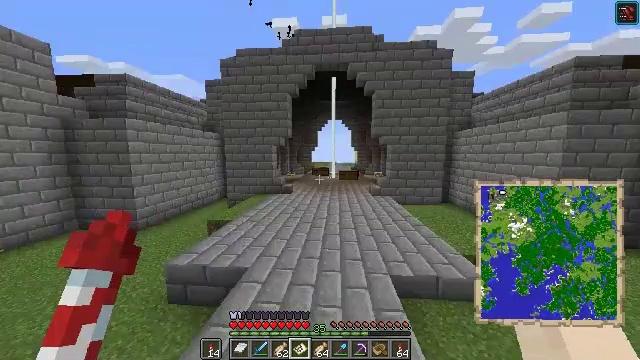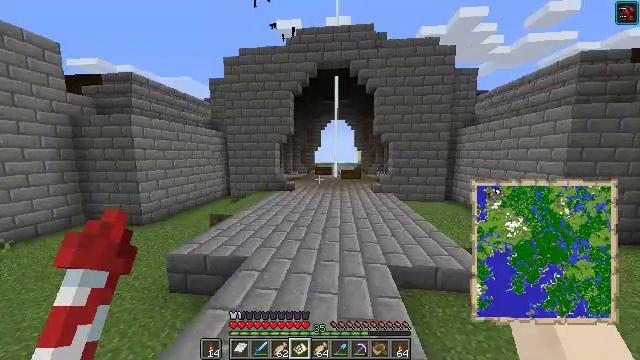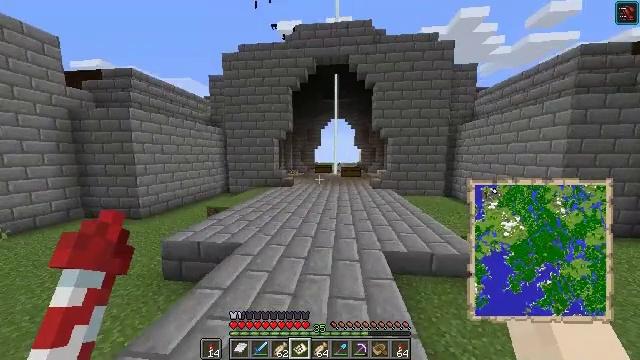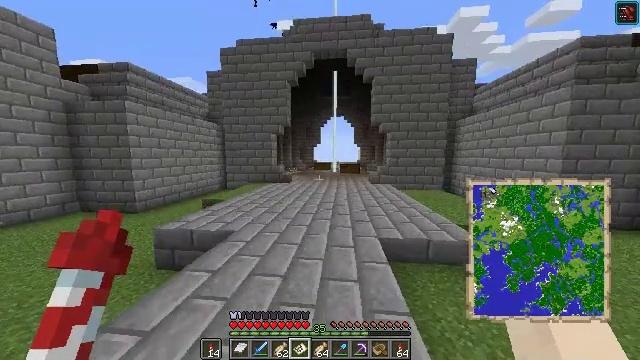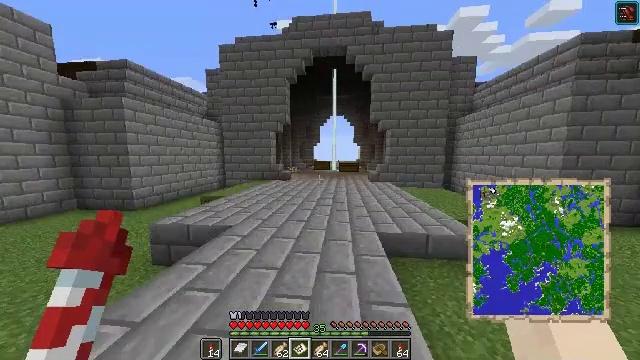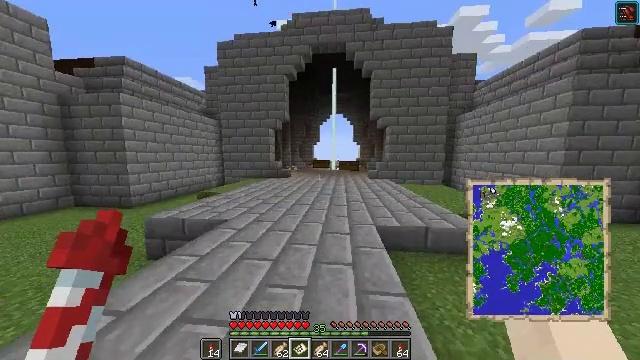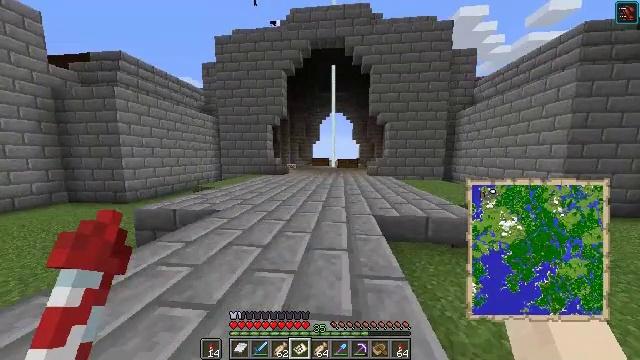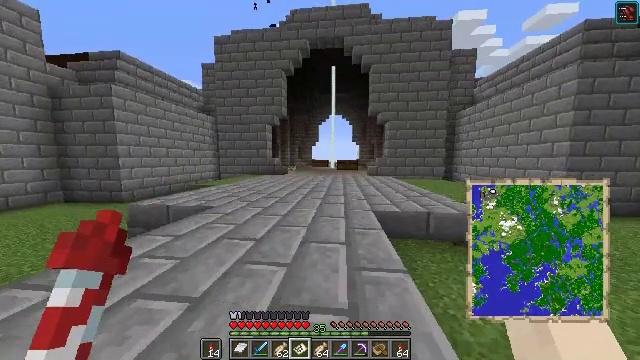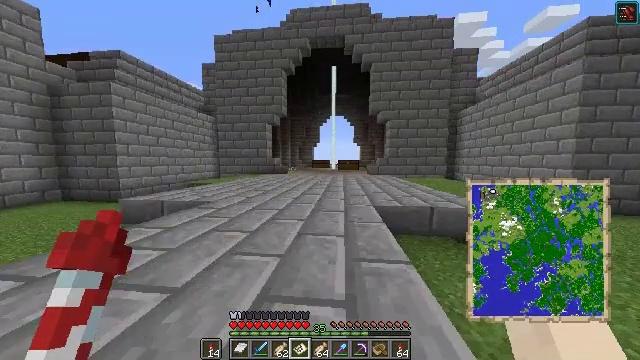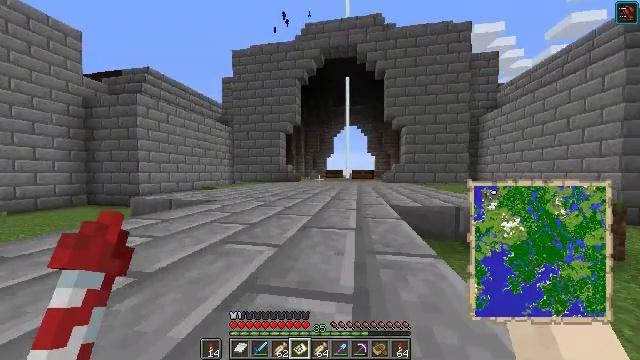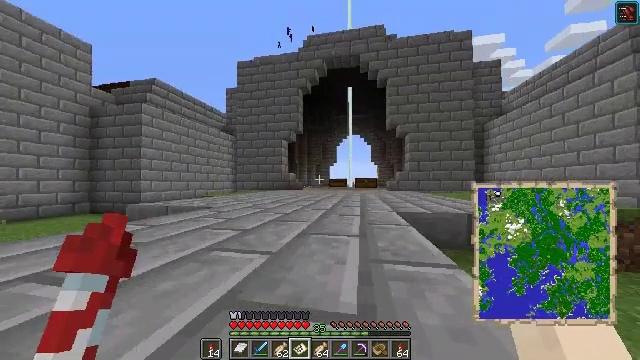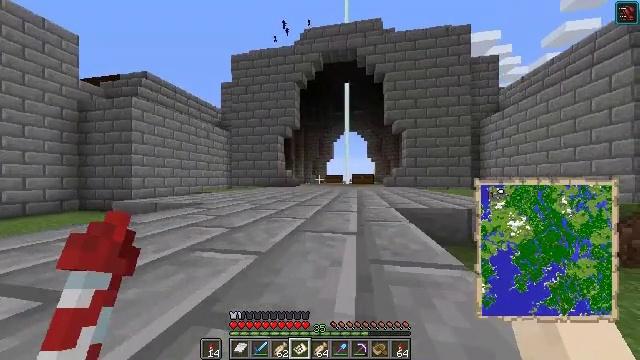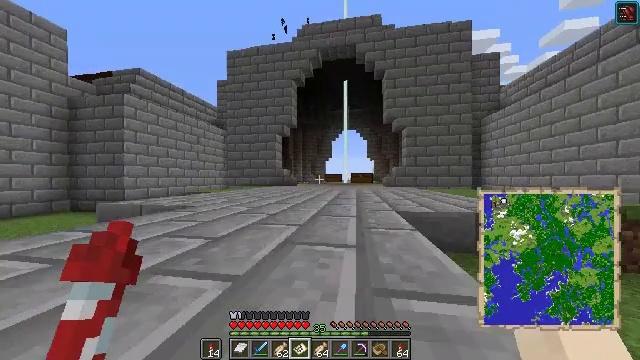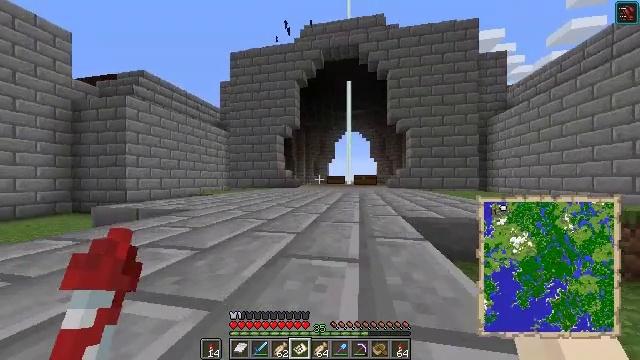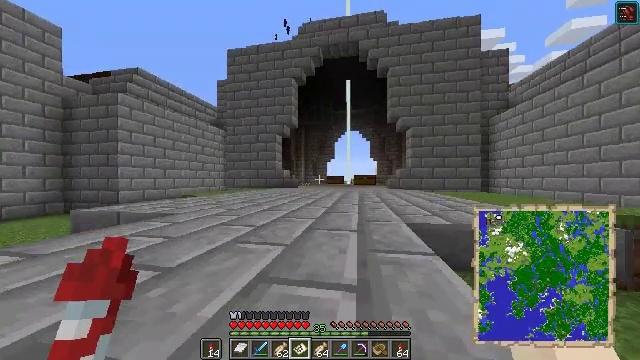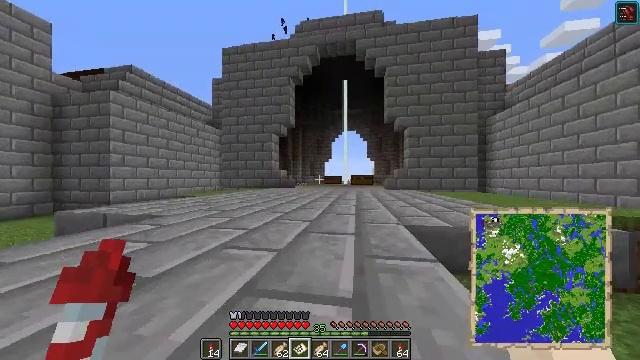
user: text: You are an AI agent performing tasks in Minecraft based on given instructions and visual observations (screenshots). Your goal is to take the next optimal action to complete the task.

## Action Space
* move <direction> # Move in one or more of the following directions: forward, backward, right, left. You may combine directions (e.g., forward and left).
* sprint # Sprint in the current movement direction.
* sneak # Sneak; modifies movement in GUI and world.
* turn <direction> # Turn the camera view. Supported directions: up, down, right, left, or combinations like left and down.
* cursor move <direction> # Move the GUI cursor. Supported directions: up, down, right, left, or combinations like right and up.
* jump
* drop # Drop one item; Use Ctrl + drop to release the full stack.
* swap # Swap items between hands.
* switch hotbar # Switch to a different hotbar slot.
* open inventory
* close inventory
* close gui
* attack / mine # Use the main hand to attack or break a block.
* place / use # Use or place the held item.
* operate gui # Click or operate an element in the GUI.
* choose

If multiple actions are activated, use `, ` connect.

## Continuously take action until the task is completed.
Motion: motion action
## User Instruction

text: Use paper and a compass to craft a map.
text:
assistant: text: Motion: turn left
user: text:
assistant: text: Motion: no_op
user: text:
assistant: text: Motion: no_op
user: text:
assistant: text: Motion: no_op
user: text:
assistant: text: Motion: no_op
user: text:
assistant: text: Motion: no_op
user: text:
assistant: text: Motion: no_op
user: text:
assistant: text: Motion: no_op
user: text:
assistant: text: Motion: turn left and up
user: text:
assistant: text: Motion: turn up
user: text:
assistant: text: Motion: no_op
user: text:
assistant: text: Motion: no_op
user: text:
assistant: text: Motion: no_op
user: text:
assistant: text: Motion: no_op
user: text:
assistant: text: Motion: no_op
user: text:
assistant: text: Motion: turn right
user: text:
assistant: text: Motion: no_op
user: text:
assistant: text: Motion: no_op
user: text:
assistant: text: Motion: no_op
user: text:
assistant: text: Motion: no_op
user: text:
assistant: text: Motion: no_op
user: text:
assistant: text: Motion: turn right and down
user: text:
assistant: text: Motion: no_op
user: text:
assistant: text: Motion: move forward
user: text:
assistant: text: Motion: no_op
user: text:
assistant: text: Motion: move forward
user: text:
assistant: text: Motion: move forward
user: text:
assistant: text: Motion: move forward
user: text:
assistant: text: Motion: move forward
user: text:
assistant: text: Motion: move forward